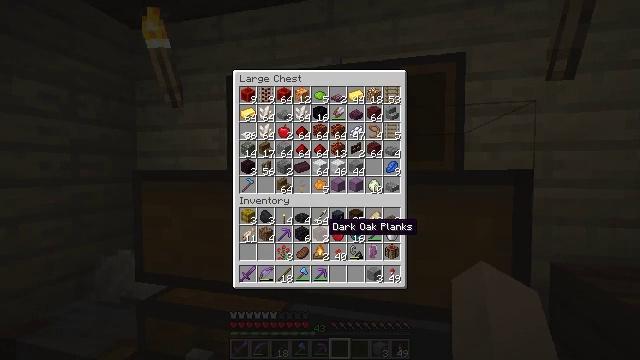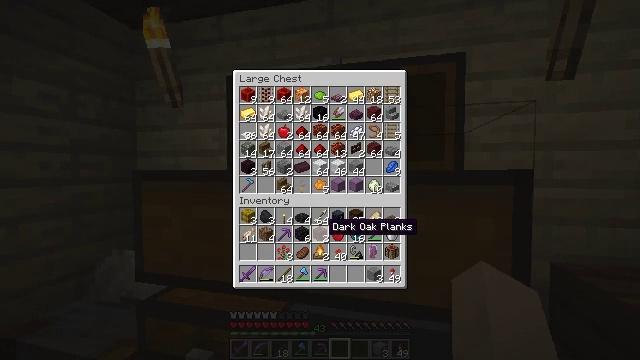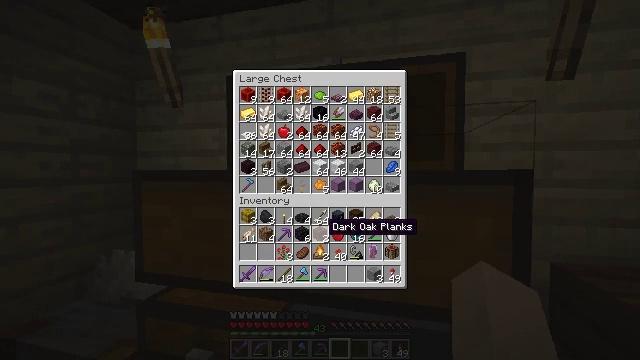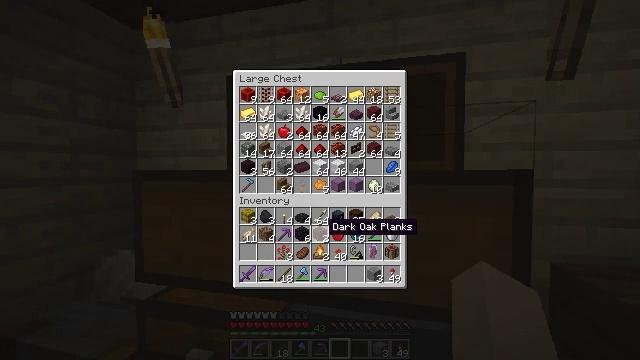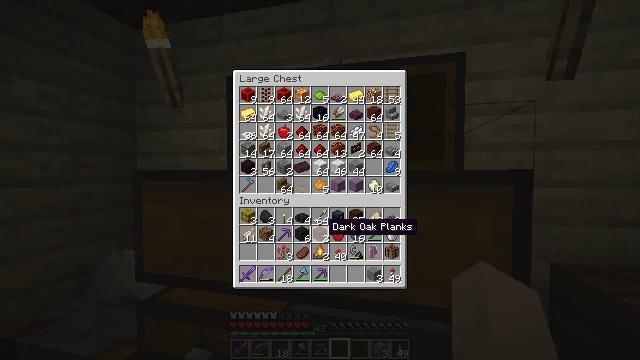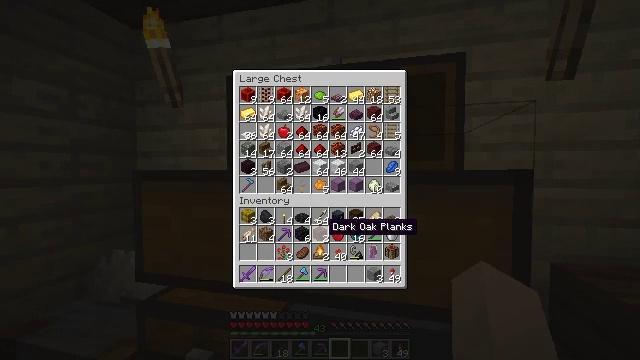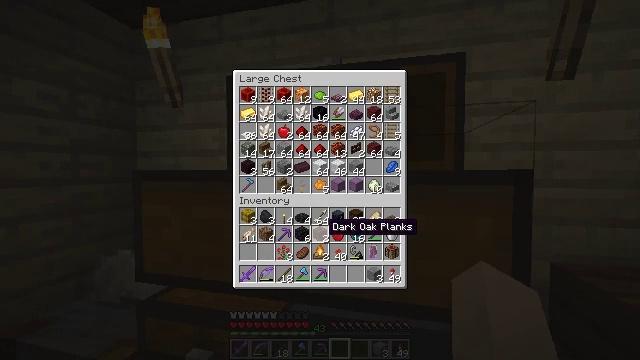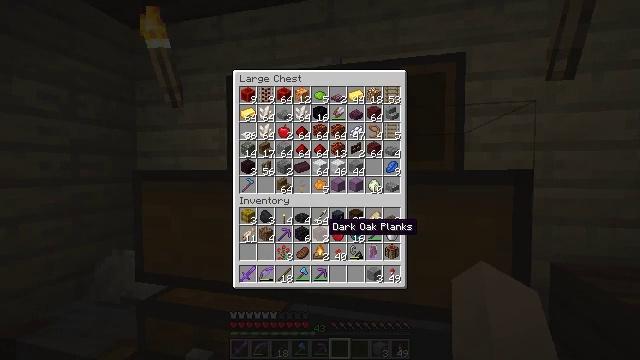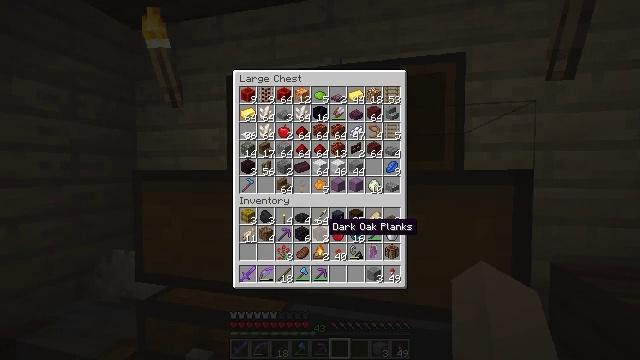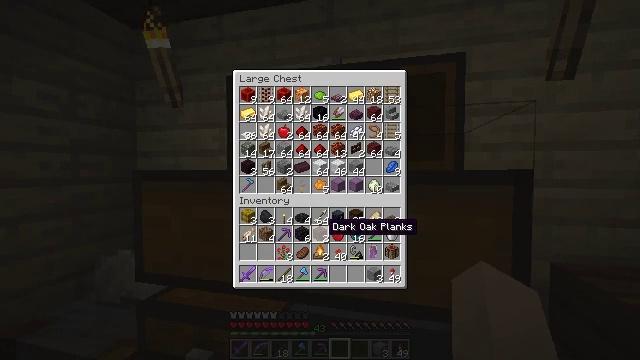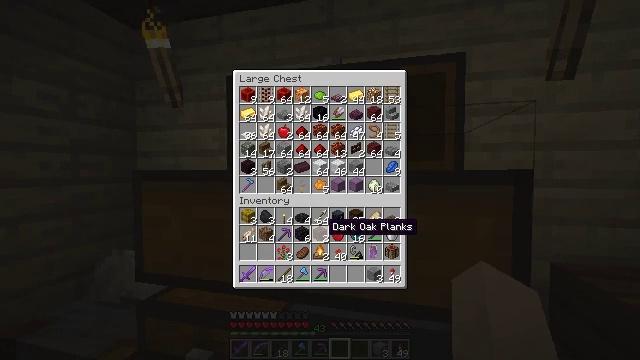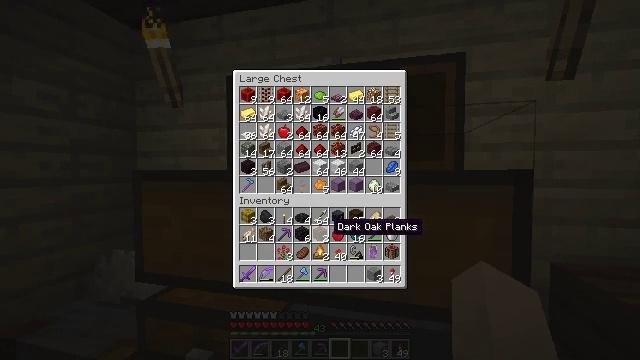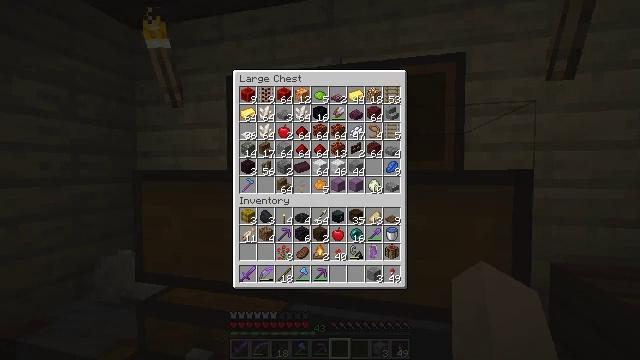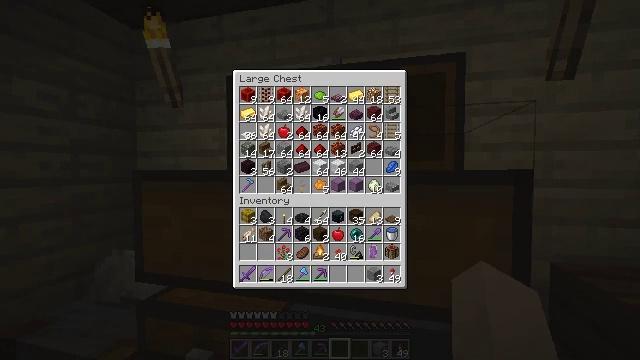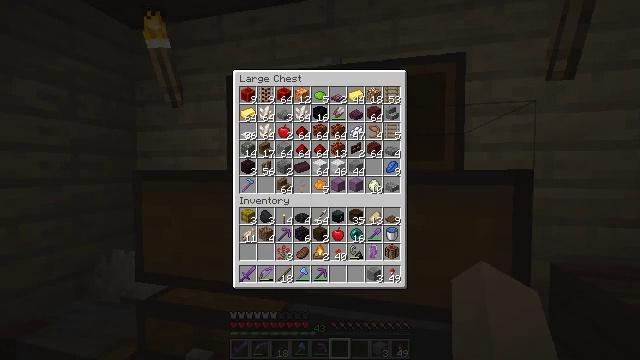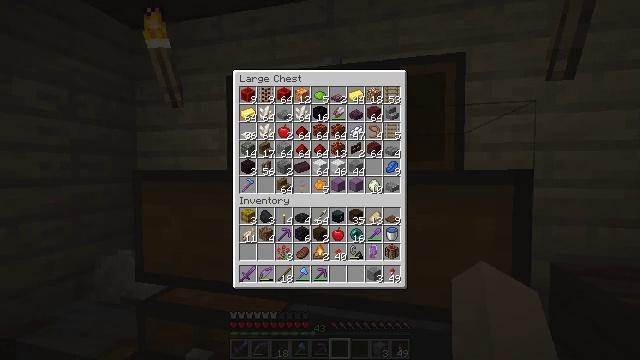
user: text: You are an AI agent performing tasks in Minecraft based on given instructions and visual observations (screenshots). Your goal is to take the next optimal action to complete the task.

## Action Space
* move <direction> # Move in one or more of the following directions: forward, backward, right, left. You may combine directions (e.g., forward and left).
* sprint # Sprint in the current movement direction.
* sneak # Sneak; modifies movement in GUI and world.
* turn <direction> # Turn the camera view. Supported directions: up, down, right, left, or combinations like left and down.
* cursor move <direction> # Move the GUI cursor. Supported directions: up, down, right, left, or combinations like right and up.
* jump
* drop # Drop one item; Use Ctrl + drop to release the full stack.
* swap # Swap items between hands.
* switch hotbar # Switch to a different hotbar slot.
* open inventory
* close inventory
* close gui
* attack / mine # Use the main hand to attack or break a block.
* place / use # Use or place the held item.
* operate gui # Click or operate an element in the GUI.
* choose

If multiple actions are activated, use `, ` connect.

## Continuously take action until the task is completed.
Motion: motion action
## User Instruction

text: Gather the sea lantern with a pickaxe.
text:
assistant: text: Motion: no_op
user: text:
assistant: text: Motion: no_op
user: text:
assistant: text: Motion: no_op
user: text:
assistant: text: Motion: no_op
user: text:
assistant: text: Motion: no_op
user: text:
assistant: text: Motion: no_op
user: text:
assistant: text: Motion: no_op
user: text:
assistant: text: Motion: no_op
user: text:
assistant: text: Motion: no_op
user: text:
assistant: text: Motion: no_op
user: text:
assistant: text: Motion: no_op
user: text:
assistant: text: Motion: turn right
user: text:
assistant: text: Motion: turn right
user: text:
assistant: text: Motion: no_op
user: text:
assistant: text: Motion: no_op
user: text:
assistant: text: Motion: no_op
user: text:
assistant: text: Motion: no_op
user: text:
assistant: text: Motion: no_op
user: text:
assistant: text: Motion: no_op
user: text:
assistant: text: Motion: no_op
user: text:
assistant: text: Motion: turn left
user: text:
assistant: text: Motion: no_op
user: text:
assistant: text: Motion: turn left
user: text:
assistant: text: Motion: no_op
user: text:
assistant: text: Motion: no_op
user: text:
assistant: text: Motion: no_op
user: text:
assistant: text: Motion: no_op
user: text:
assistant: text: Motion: no_op
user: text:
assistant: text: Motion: no_op
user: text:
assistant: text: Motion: no_op